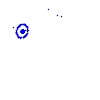
Particle: electron